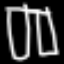
Label: pants